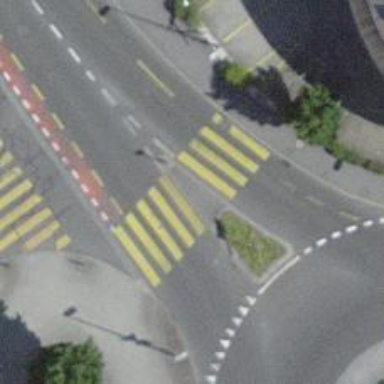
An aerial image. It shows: Footway that serves as traffic island.